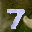
Label: 7